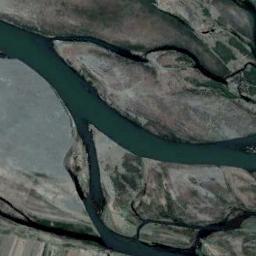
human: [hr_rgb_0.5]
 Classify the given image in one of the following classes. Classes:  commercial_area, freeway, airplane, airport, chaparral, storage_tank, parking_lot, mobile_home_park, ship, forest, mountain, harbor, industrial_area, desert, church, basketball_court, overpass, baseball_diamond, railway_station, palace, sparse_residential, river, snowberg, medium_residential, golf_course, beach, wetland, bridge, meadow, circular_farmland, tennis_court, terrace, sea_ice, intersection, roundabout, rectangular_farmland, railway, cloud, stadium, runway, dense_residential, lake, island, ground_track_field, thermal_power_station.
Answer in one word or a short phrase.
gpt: river